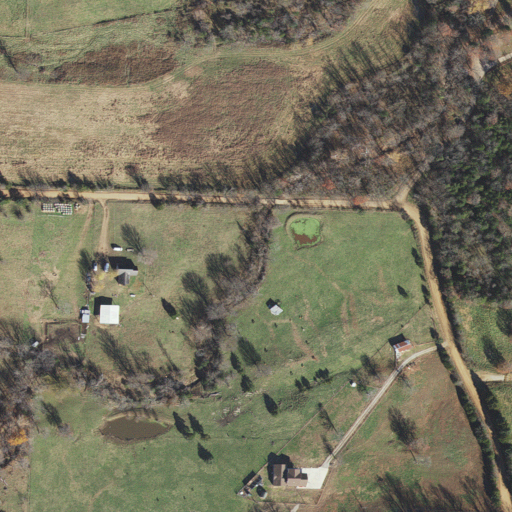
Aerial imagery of valley in Arkansas named Schriborough Canyon containing pasture, open development, deciduous forest, evergreen forest, mixed forest, medium intensity development, and low intensity development